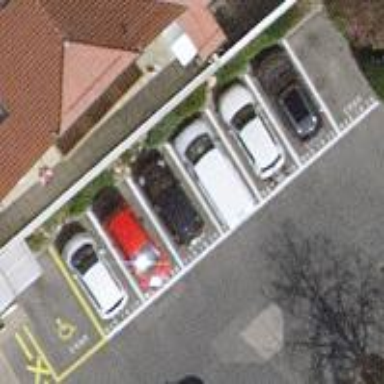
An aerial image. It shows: Parking available on the street side.